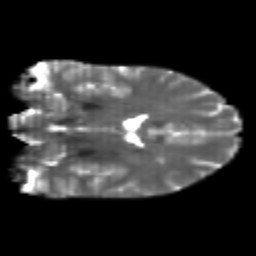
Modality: T2w
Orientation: coronal
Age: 26
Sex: female
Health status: healthy
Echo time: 0.074 s